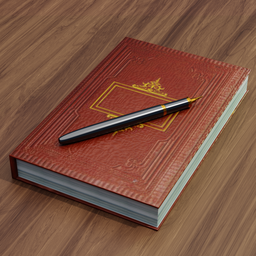
Label: tools